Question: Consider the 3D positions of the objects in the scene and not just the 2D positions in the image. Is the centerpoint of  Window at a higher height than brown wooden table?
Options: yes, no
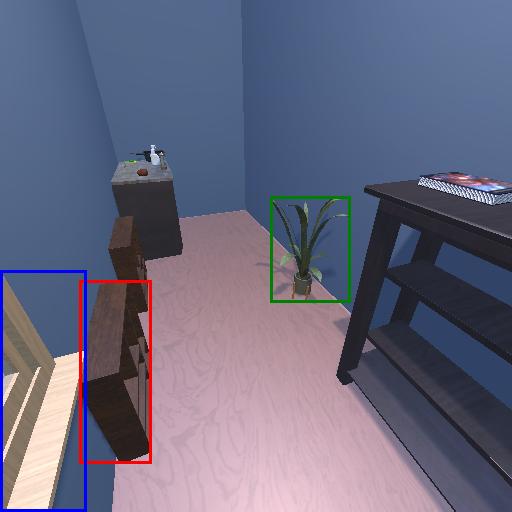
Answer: yes